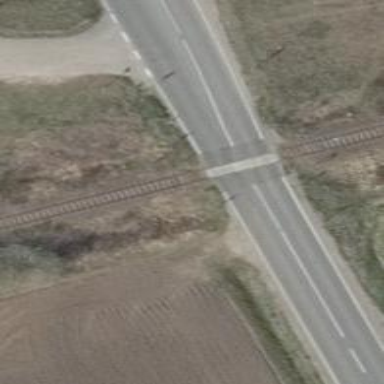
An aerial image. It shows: Level crossing along the railway.